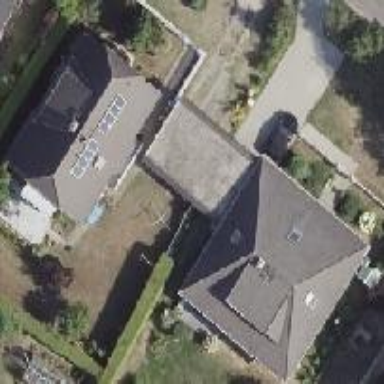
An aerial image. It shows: Detached building.